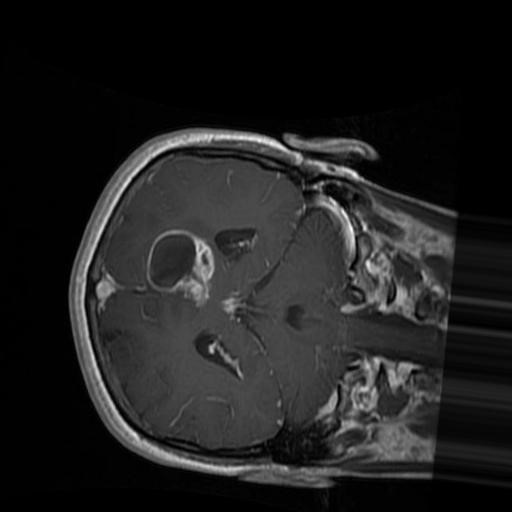
Label: brain_glioma